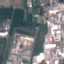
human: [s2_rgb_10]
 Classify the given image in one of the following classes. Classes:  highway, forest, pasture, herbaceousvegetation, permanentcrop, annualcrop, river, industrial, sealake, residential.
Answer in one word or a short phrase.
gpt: Industrial